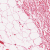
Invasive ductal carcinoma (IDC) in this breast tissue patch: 0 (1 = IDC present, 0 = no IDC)